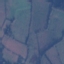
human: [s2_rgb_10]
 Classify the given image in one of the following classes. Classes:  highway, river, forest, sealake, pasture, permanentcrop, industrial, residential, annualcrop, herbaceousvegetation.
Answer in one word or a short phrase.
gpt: Pasture